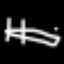
Label: bed